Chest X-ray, AP view. Patient: 23 years old, sex M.
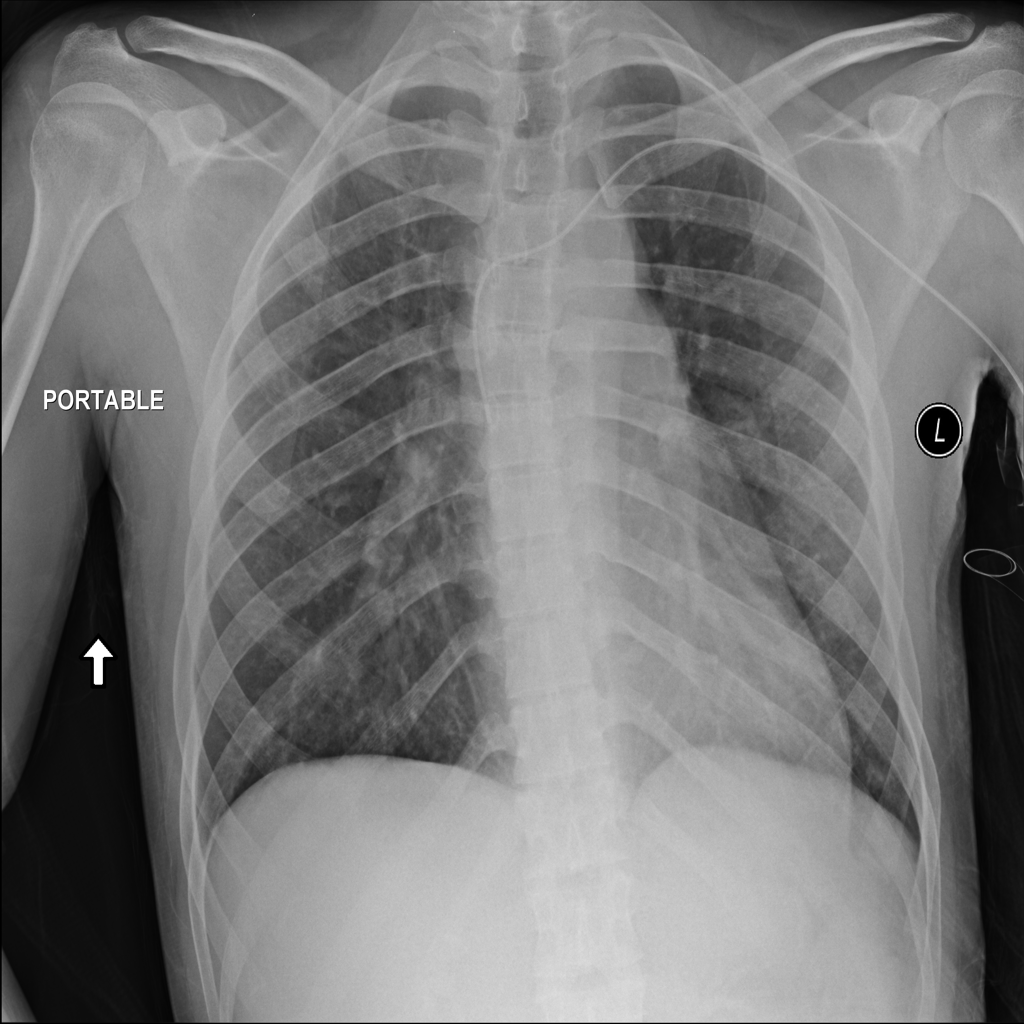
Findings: Infiltration